Interaction volume radius: 10 \u00c5
Interaction volume height: 15 \u00c5
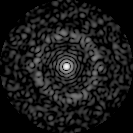
Disorder parameter: 0.8276